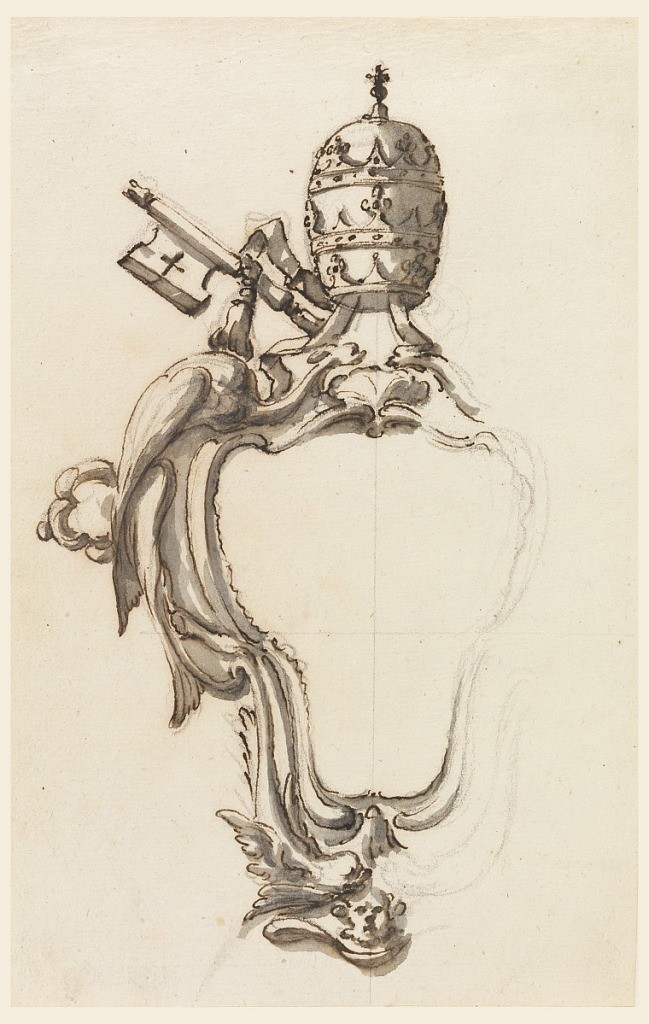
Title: A Papal escutcheon
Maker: Filippo Marchionni, Italian, 1732–1805
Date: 1740–70
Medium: Charcoal, pen and ink, brush and black watercolor on paper
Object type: Drawing
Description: Most of the right half is roughly sketched. Grotesque birds form the upper part of the outside framing, dolphins the lower part. A mast is at the bottom.